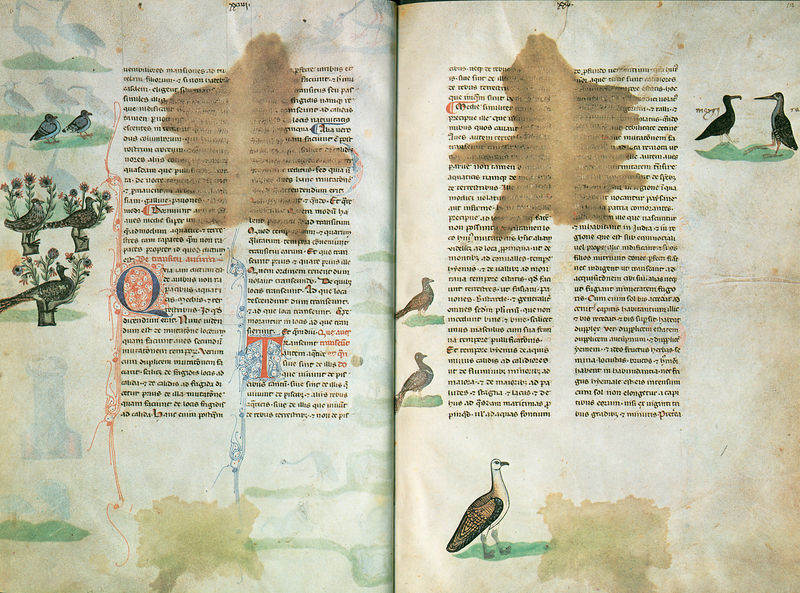
Titel: Falkenbuch Friedrichs des II.; De arte venandi cum avibus
Institution: Rom, Biblioteca Vaticana
Schlagwörter: adler, blätter, vogel, blumen, braun, bunt, zeichnung, tiere, ornament, alt, taube, vögel, gold, blatt, pflanzen, schrift, papier, spalten, rand, schaden, kaffee, symmetrie, buch, initialen, seite, illustration, text, buchstaben, initiale, pfau, jagd, fleck, buchseite, flecken, pergament, initialien, seiten, fasan, mittelalter, fleckig, buchseiten, knick, handschrift, dreckig, zeichnungen, latein, falz, singvogel, wasserzeichen, beschädigt, alexander, majuskel, phönix, pfauen, manuskript, kodex, falken, illumination, zeichnugen, schadhaft, pfrau, t, q, vorgel, vogelbuch, jagdtraktat